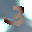
Label: 3